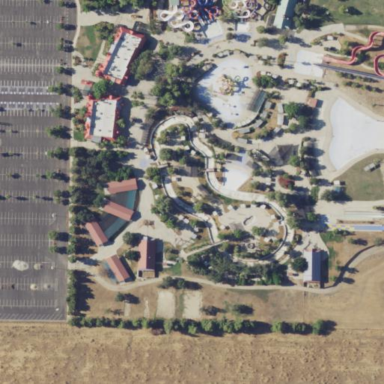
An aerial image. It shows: Recreation ground that is also theme park.